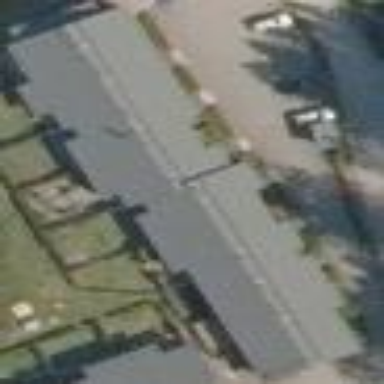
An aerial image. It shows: Terrace building.